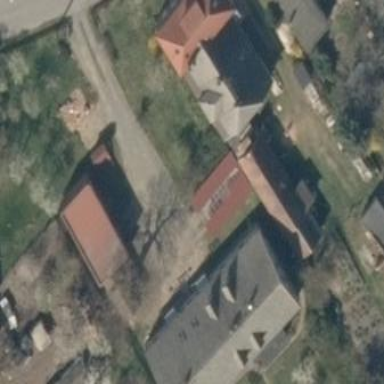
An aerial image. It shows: Building with gabled roof.